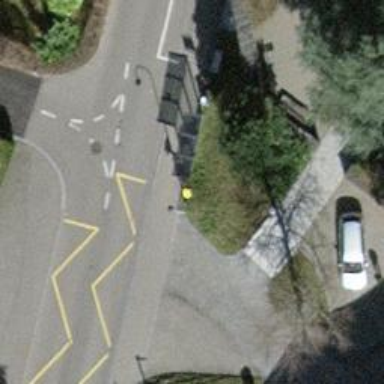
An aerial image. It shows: Bench for seating.